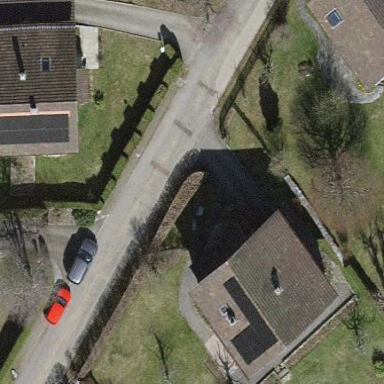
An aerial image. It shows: Detached building with gabled roof.